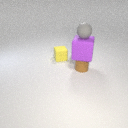
small yellow rubber cube behind small brown rubber cylinder